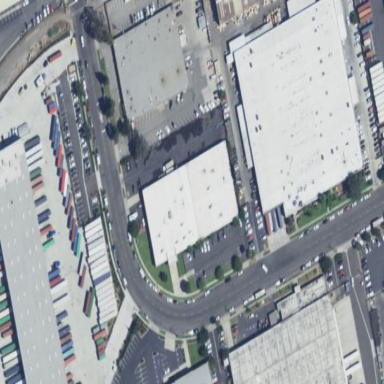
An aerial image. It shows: Warehouse.